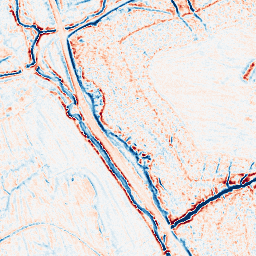
Category: edge_preserving
Decomposition family: bilateral
Decomposition parameters: d: 9
sigma_color: 150
sigma_space: 25
Upsampling method: regularized
Upsampling parameters: scale: 2
lambda_reg: 0.01
Upsampling scale: 2